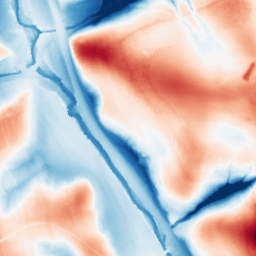
Category: edge_preserving
Decomposition family: guided
Decomposition parameters: radius: 32
eps: 0.01
Upsampling method: edge_directed
Upsampling parameters: scale: 4
Upsampling scale: 4